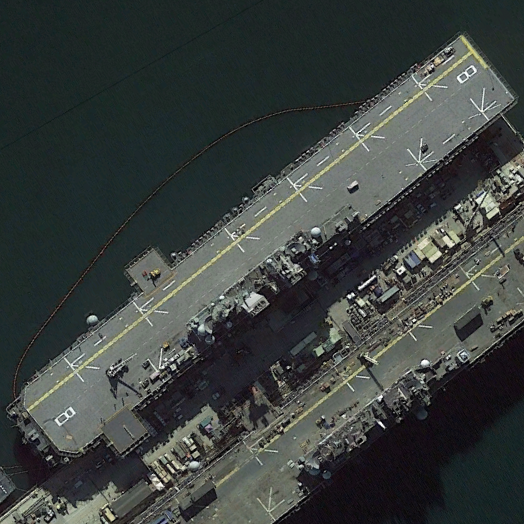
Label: assault